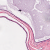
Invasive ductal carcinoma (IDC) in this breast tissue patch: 0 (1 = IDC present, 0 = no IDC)